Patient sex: F
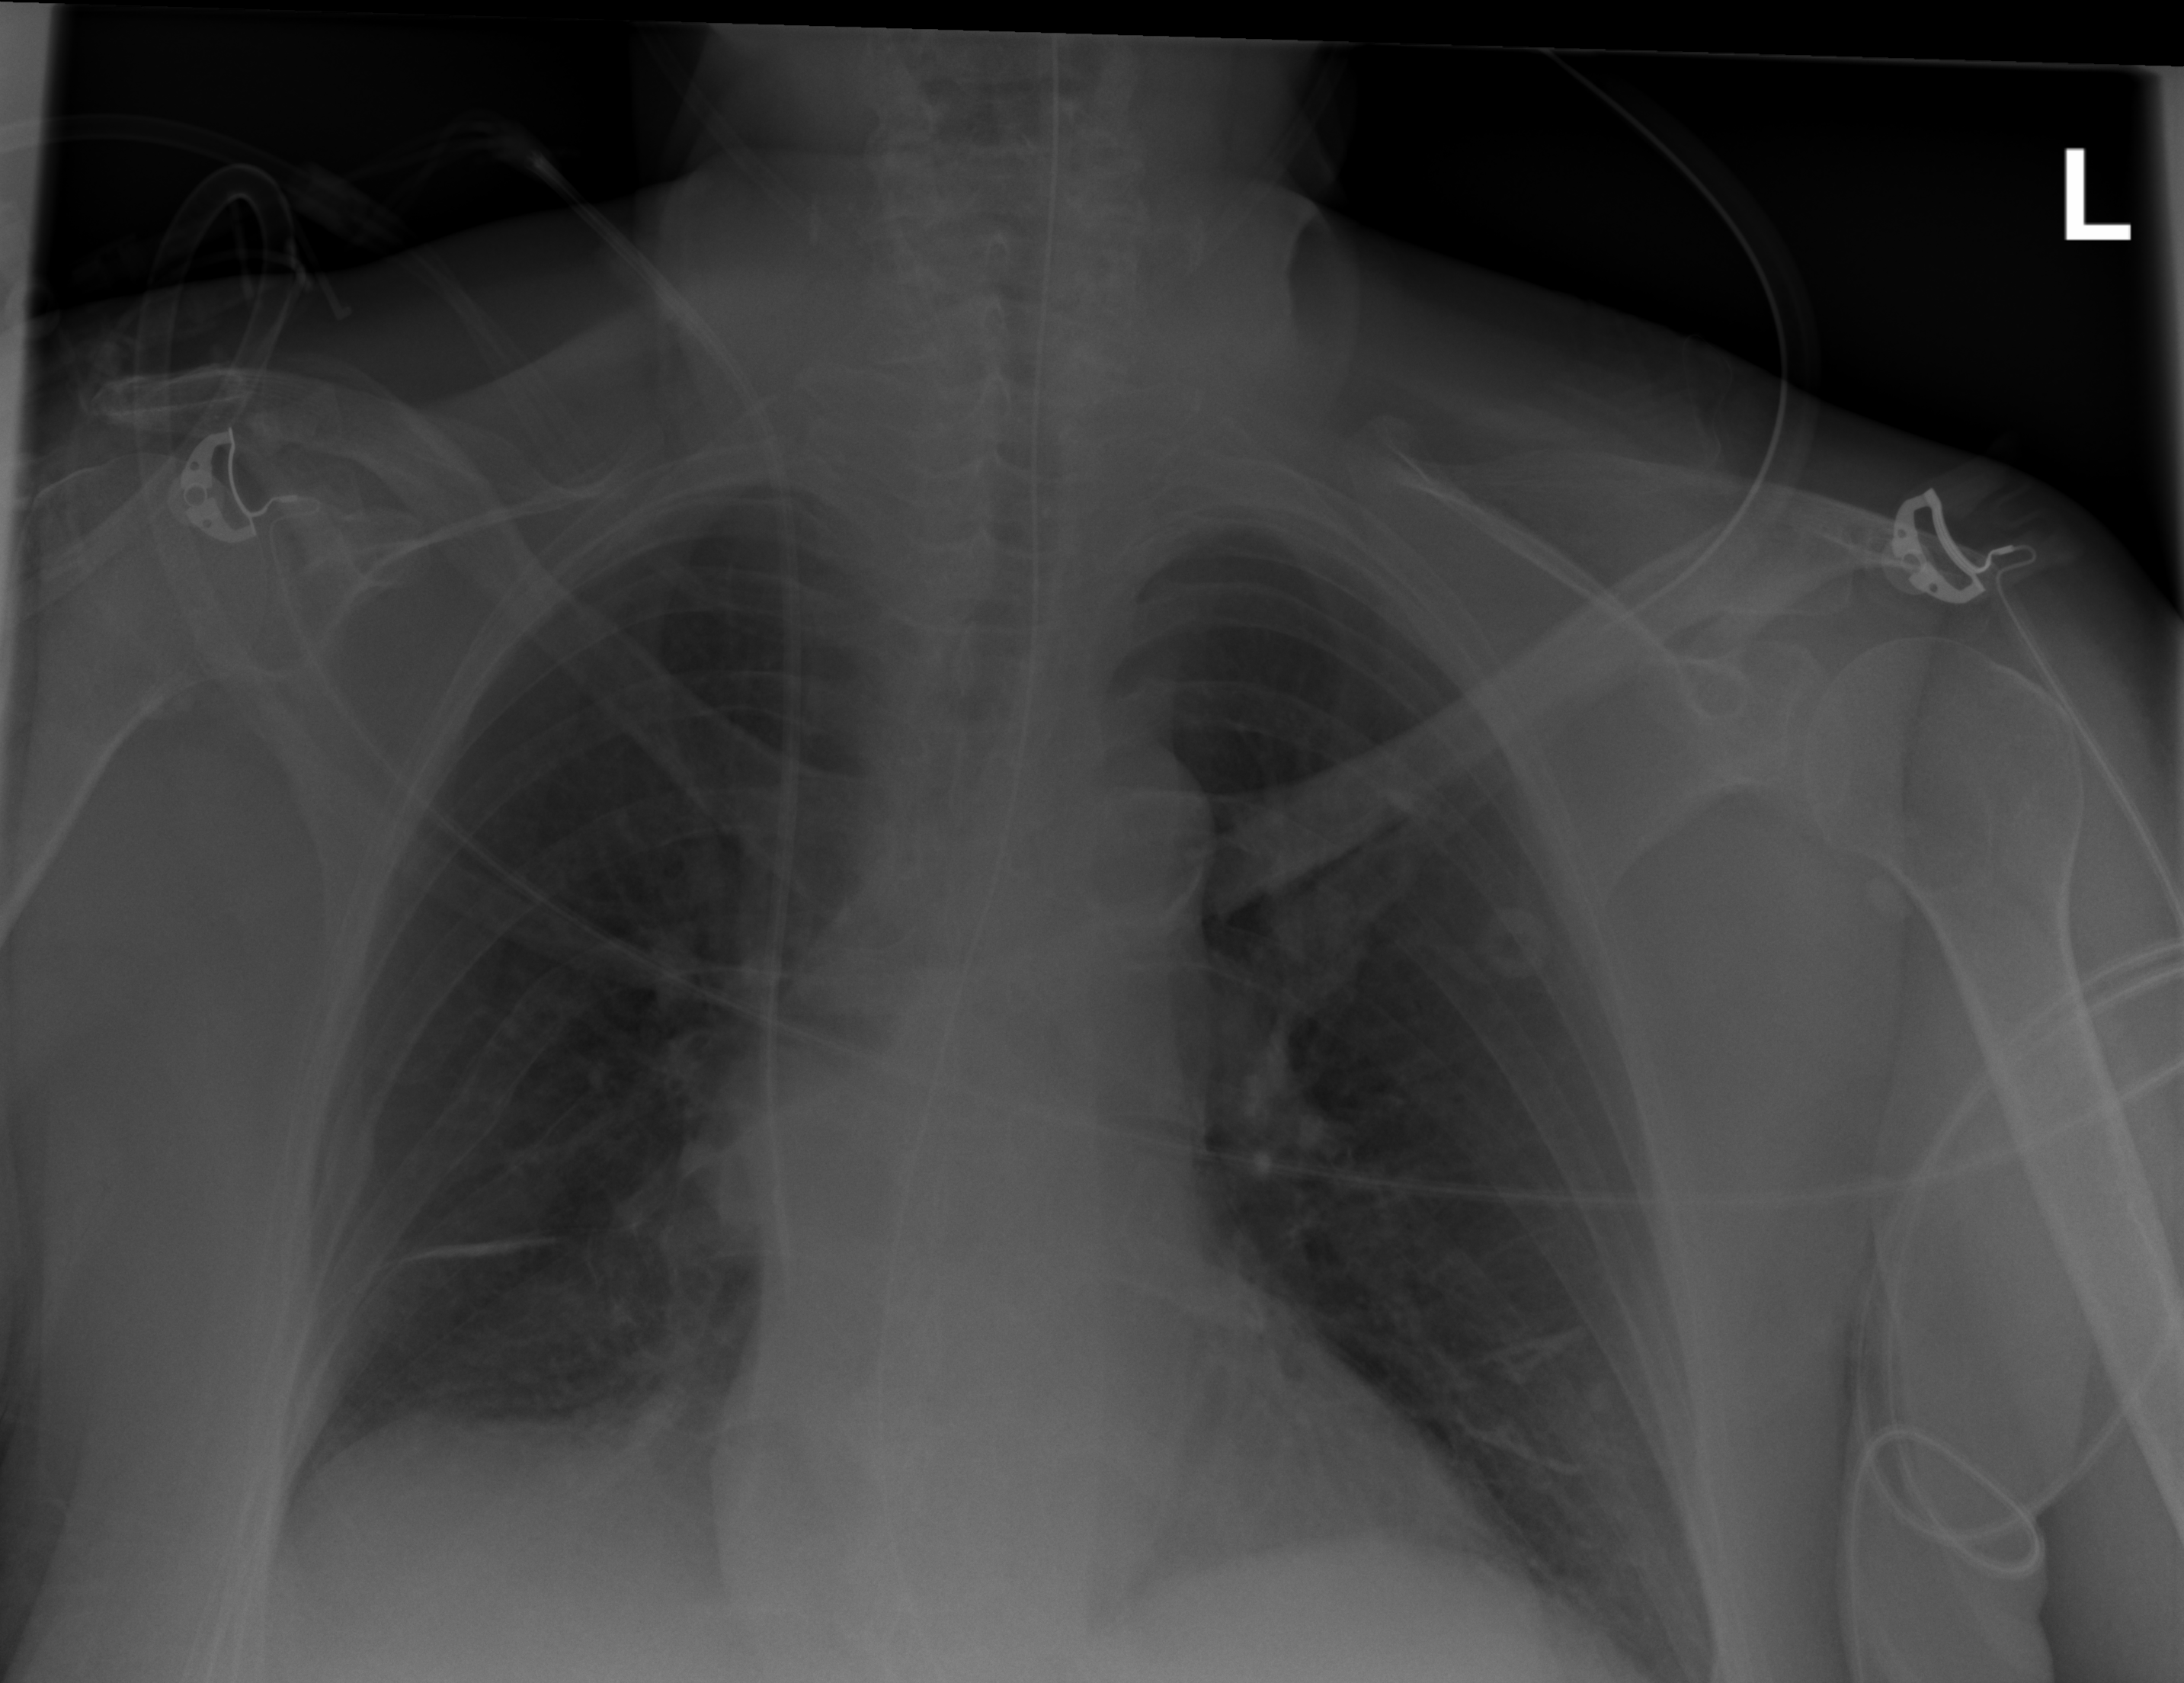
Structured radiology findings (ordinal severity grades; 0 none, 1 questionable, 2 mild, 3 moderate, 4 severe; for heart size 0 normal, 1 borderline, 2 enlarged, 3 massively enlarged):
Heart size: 0
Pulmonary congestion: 0
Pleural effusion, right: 0
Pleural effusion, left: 0
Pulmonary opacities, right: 0
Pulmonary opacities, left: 0
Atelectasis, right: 2
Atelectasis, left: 2